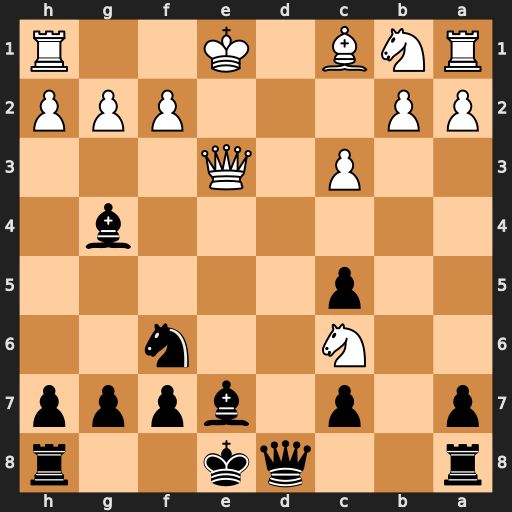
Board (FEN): r2qk2r/p1p1bppp/2N2n2/2p5/6b1/2P1Q3/PP3PPP/RNB1K2R
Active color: b
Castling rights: KQkq
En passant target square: -
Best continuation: Qd1#